Aerial crown-view tile of a tropical tree (Barro Colorado Island, Panama), acquired 20250414:
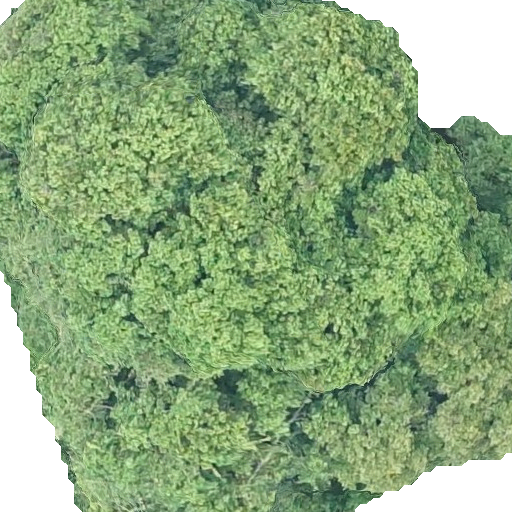
Species: Prioria copaifera
GBIF accepted scientific name: Prioria copaifera
Crown area: 404.258 m²